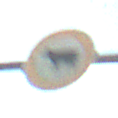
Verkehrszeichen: VerbotViehtrieb
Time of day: MorningAfternoon
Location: Outdoor (RoadRail)
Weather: PartlyCloudy
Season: NotSpecified
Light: Natural